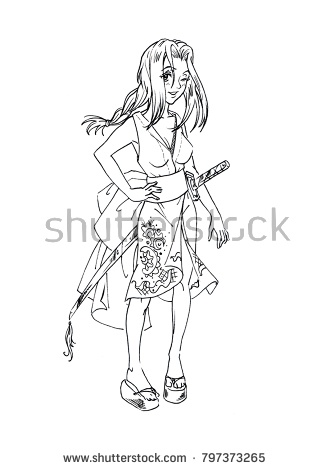
Label: kimono